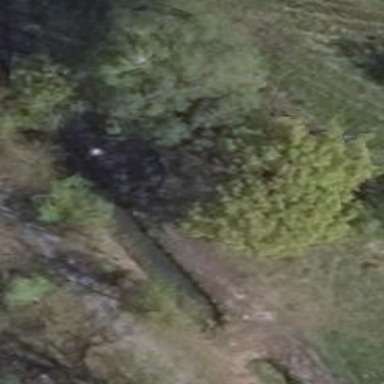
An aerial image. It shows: Deciduous broadleaved tree.